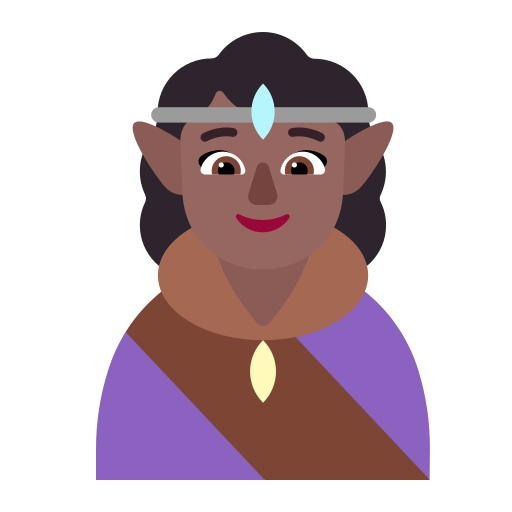
woman elf flat  dark